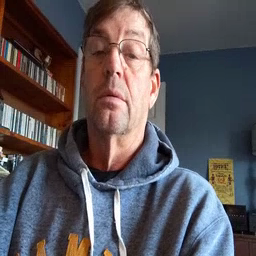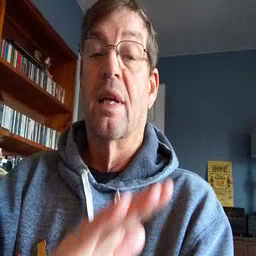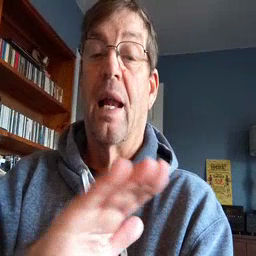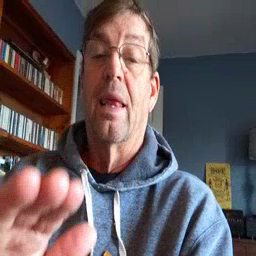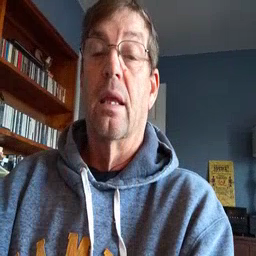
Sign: clean